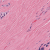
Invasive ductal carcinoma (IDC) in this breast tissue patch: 1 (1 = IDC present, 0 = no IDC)